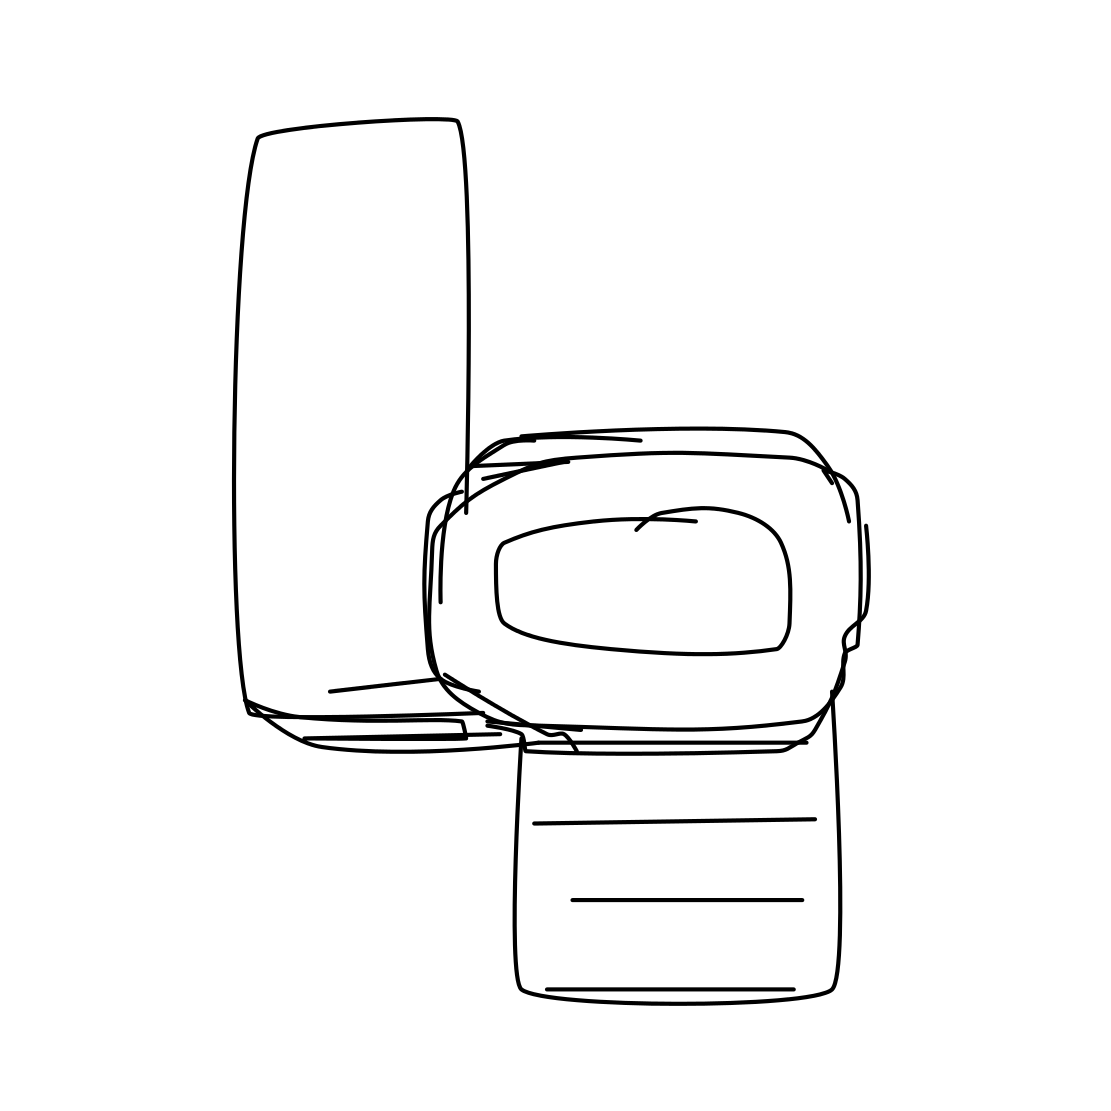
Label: toilet